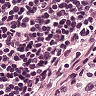
Metastatic tissue present: no